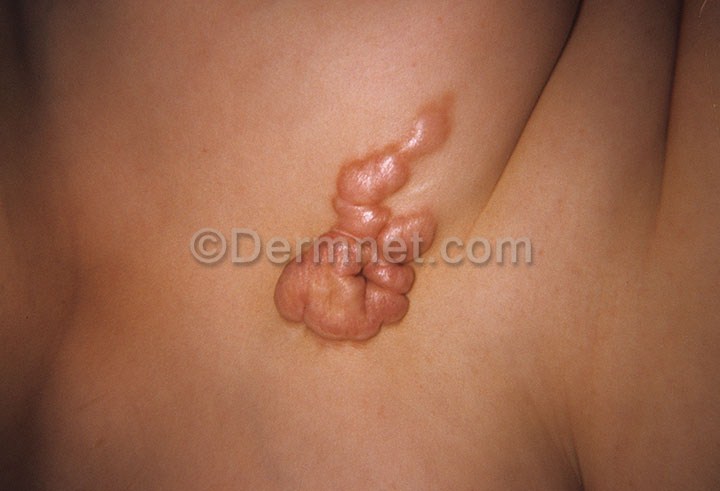
Disease: Seborrheic Keratoses and other Benign Tumors